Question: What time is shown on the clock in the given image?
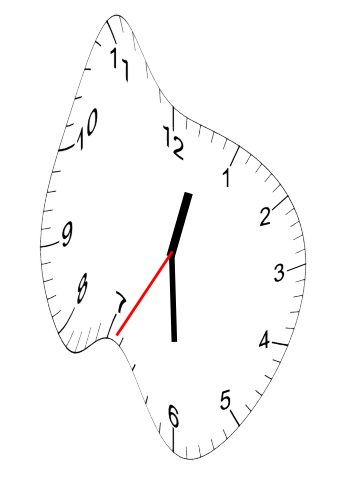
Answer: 12:29:35